Interaction volume radius: 10 \u00c5
Interaction volume height: 20 \u00c5
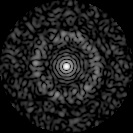
Disorder parameter: 0.8459